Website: ulta-beauty
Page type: address-validator
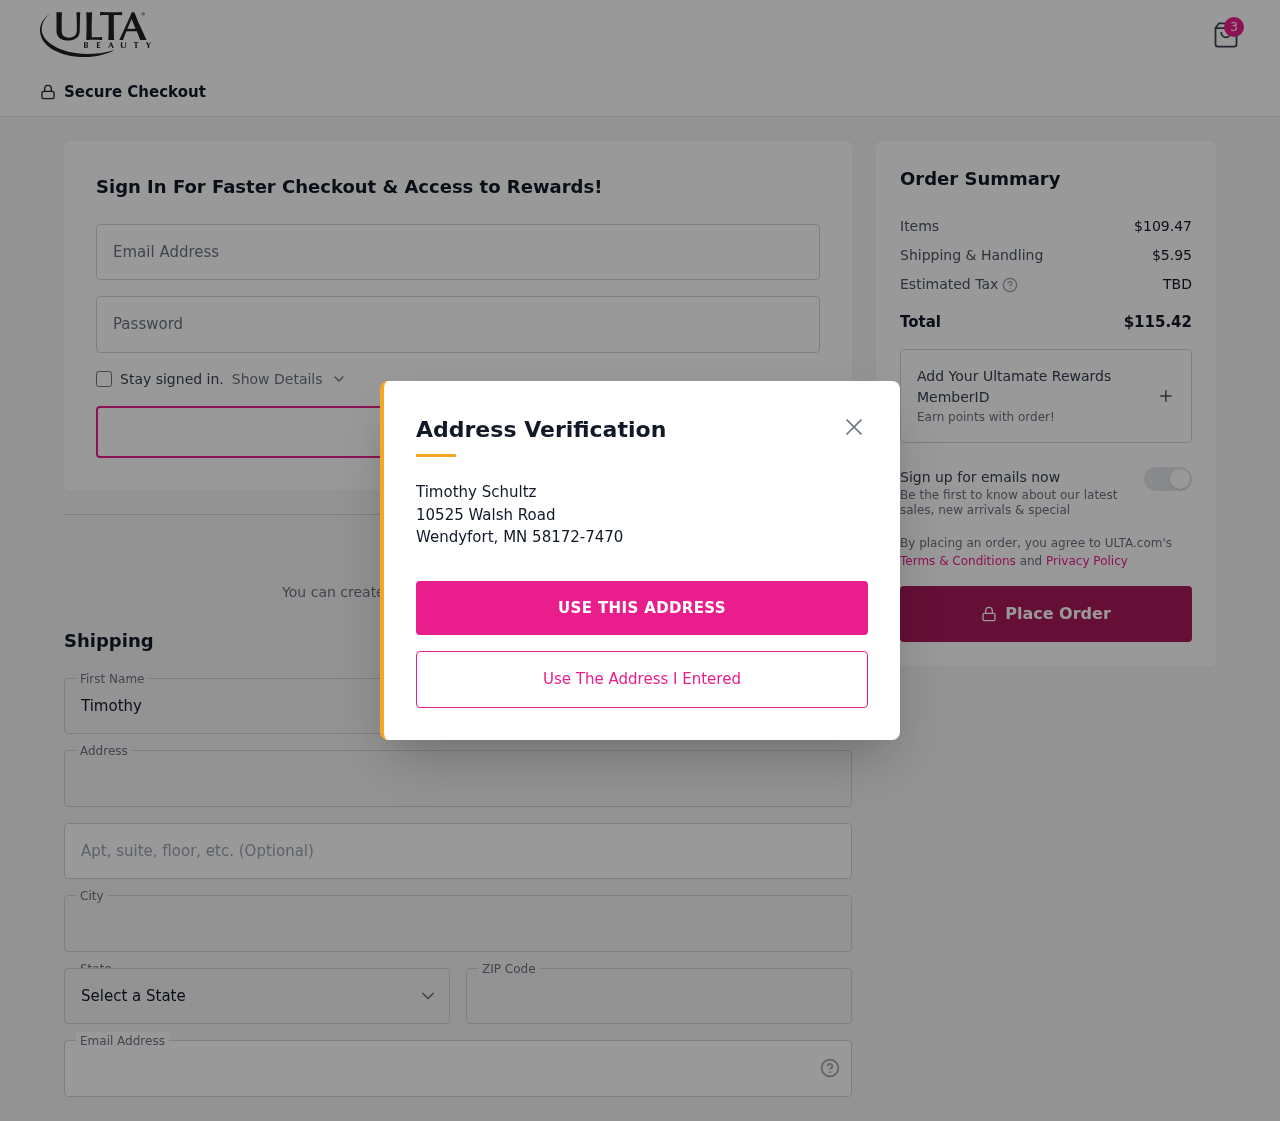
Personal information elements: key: PII_CITY
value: Wendyfort
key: PII_EMAIL
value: timothy.schultz@yahoo.com
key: PII_FIRSTNAME
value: Timothy
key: PII_LASTNAME
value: Schultz
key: PII_POSTCODE
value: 58172
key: PII_STATE_ABBR
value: MN
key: PII_STREET
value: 10525 Walsh Road
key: PII_STREET2
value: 10525 Walsh Road
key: PII_FULLNAME2
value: Timothy Schultz
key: PII_CITY2
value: Wendyfort
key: PII_STATE_ABBR2
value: MN
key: PII_POSTCODE_FULL
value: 58172
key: PII_POSTCODE_EXT
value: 7470
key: PII_POSTCODE_NUMERIC
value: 58172
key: PII_POSTCODE_EXT_NUMERIC
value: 7470
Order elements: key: ORDER_NUM_ITEMS
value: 3
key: ORDER_SUBTOTAL
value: $109.47
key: ORDER_SHIPPING_COST
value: $5.95
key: ORDER_TOTAL
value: $115.42